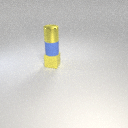
small blue rubber cylinder below small yellow metal cylinder